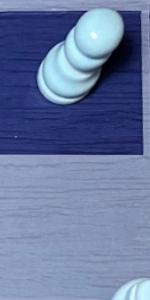
Label: Empty